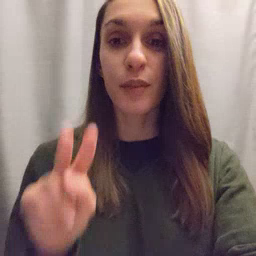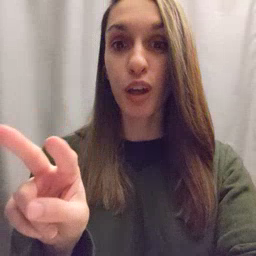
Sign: look